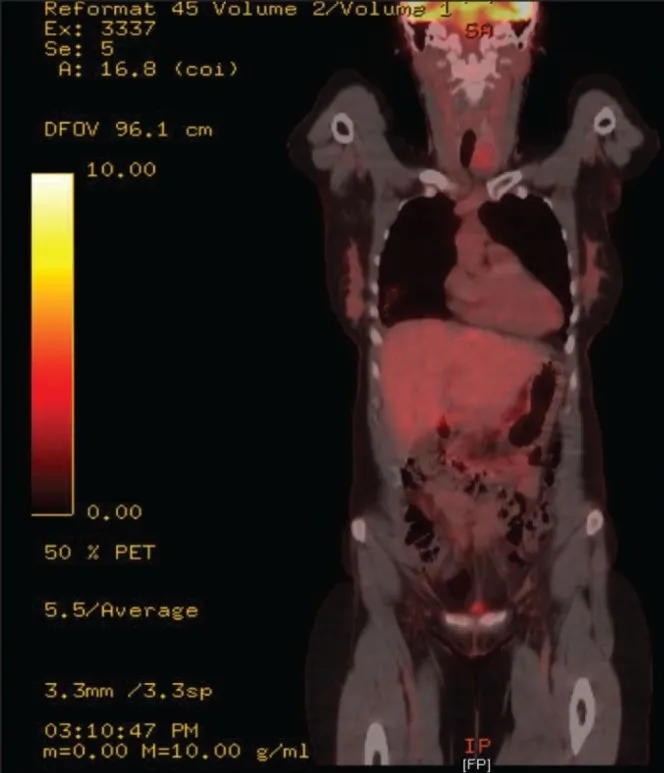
Positron emission tomography showing solitary 3cm left-sided thyroid incidentaloma.
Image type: radiology (pet)